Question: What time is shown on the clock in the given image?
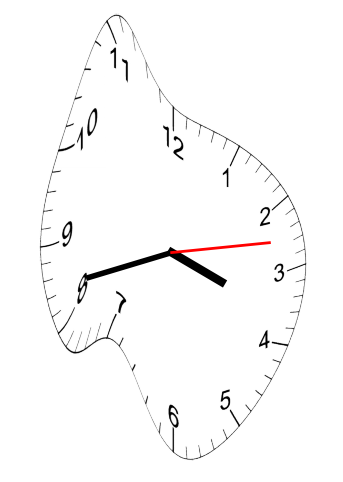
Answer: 03:42:13